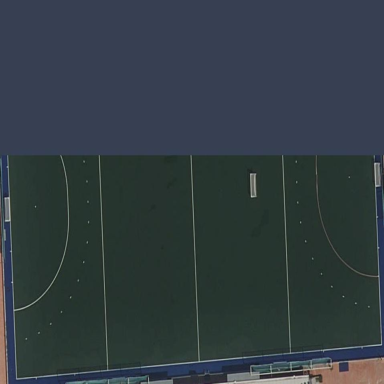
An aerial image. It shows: Pitch for American football.